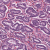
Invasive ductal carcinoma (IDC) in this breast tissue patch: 1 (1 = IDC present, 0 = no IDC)